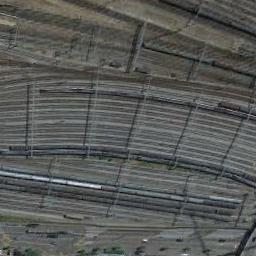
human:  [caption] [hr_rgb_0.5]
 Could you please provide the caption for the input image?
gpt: These staggered railways have some trains on the tracks .

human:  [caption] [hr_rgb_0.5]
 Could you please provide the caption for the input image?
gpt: The railway is on the bare land .

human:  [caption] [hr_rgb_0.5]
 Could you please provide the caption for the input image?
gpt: There is a train on the railway .

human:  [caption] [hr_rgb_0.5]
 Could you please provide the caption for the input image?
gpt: There are several rows of buildings on one side of the railway .

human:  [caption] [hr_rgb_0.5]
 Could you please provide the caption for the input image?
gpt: There are many lanes on the railway .